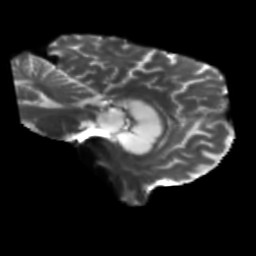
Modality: T2w
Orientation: sagittal
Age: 67
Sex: male
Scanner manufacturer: siemens
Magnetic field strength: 3 T
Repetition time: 5.25 s
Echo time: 0.08 s